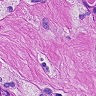
Metastatic tissue present: yes